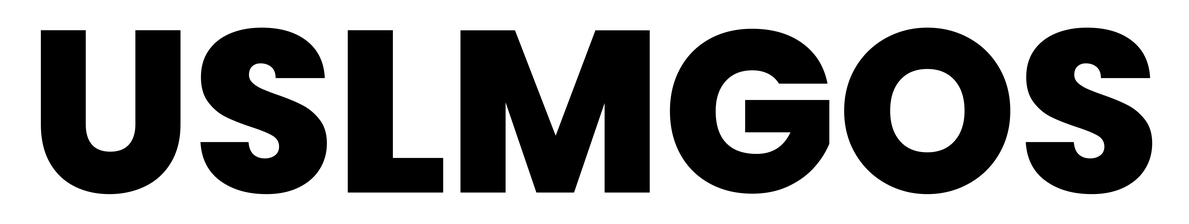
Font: Poppins-ExtraBold